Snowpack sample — Buffalo Mountain, Silverthorne, Colorado, USA (2/22/26, 2:02 PM MST)
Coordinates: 39.622, -106.113
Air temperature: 33 °F
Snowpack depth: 63 cm
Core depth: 50 cm
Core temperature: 28.4 °F
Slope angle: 11°, slope face: 116°
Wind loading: low
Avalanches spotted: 0
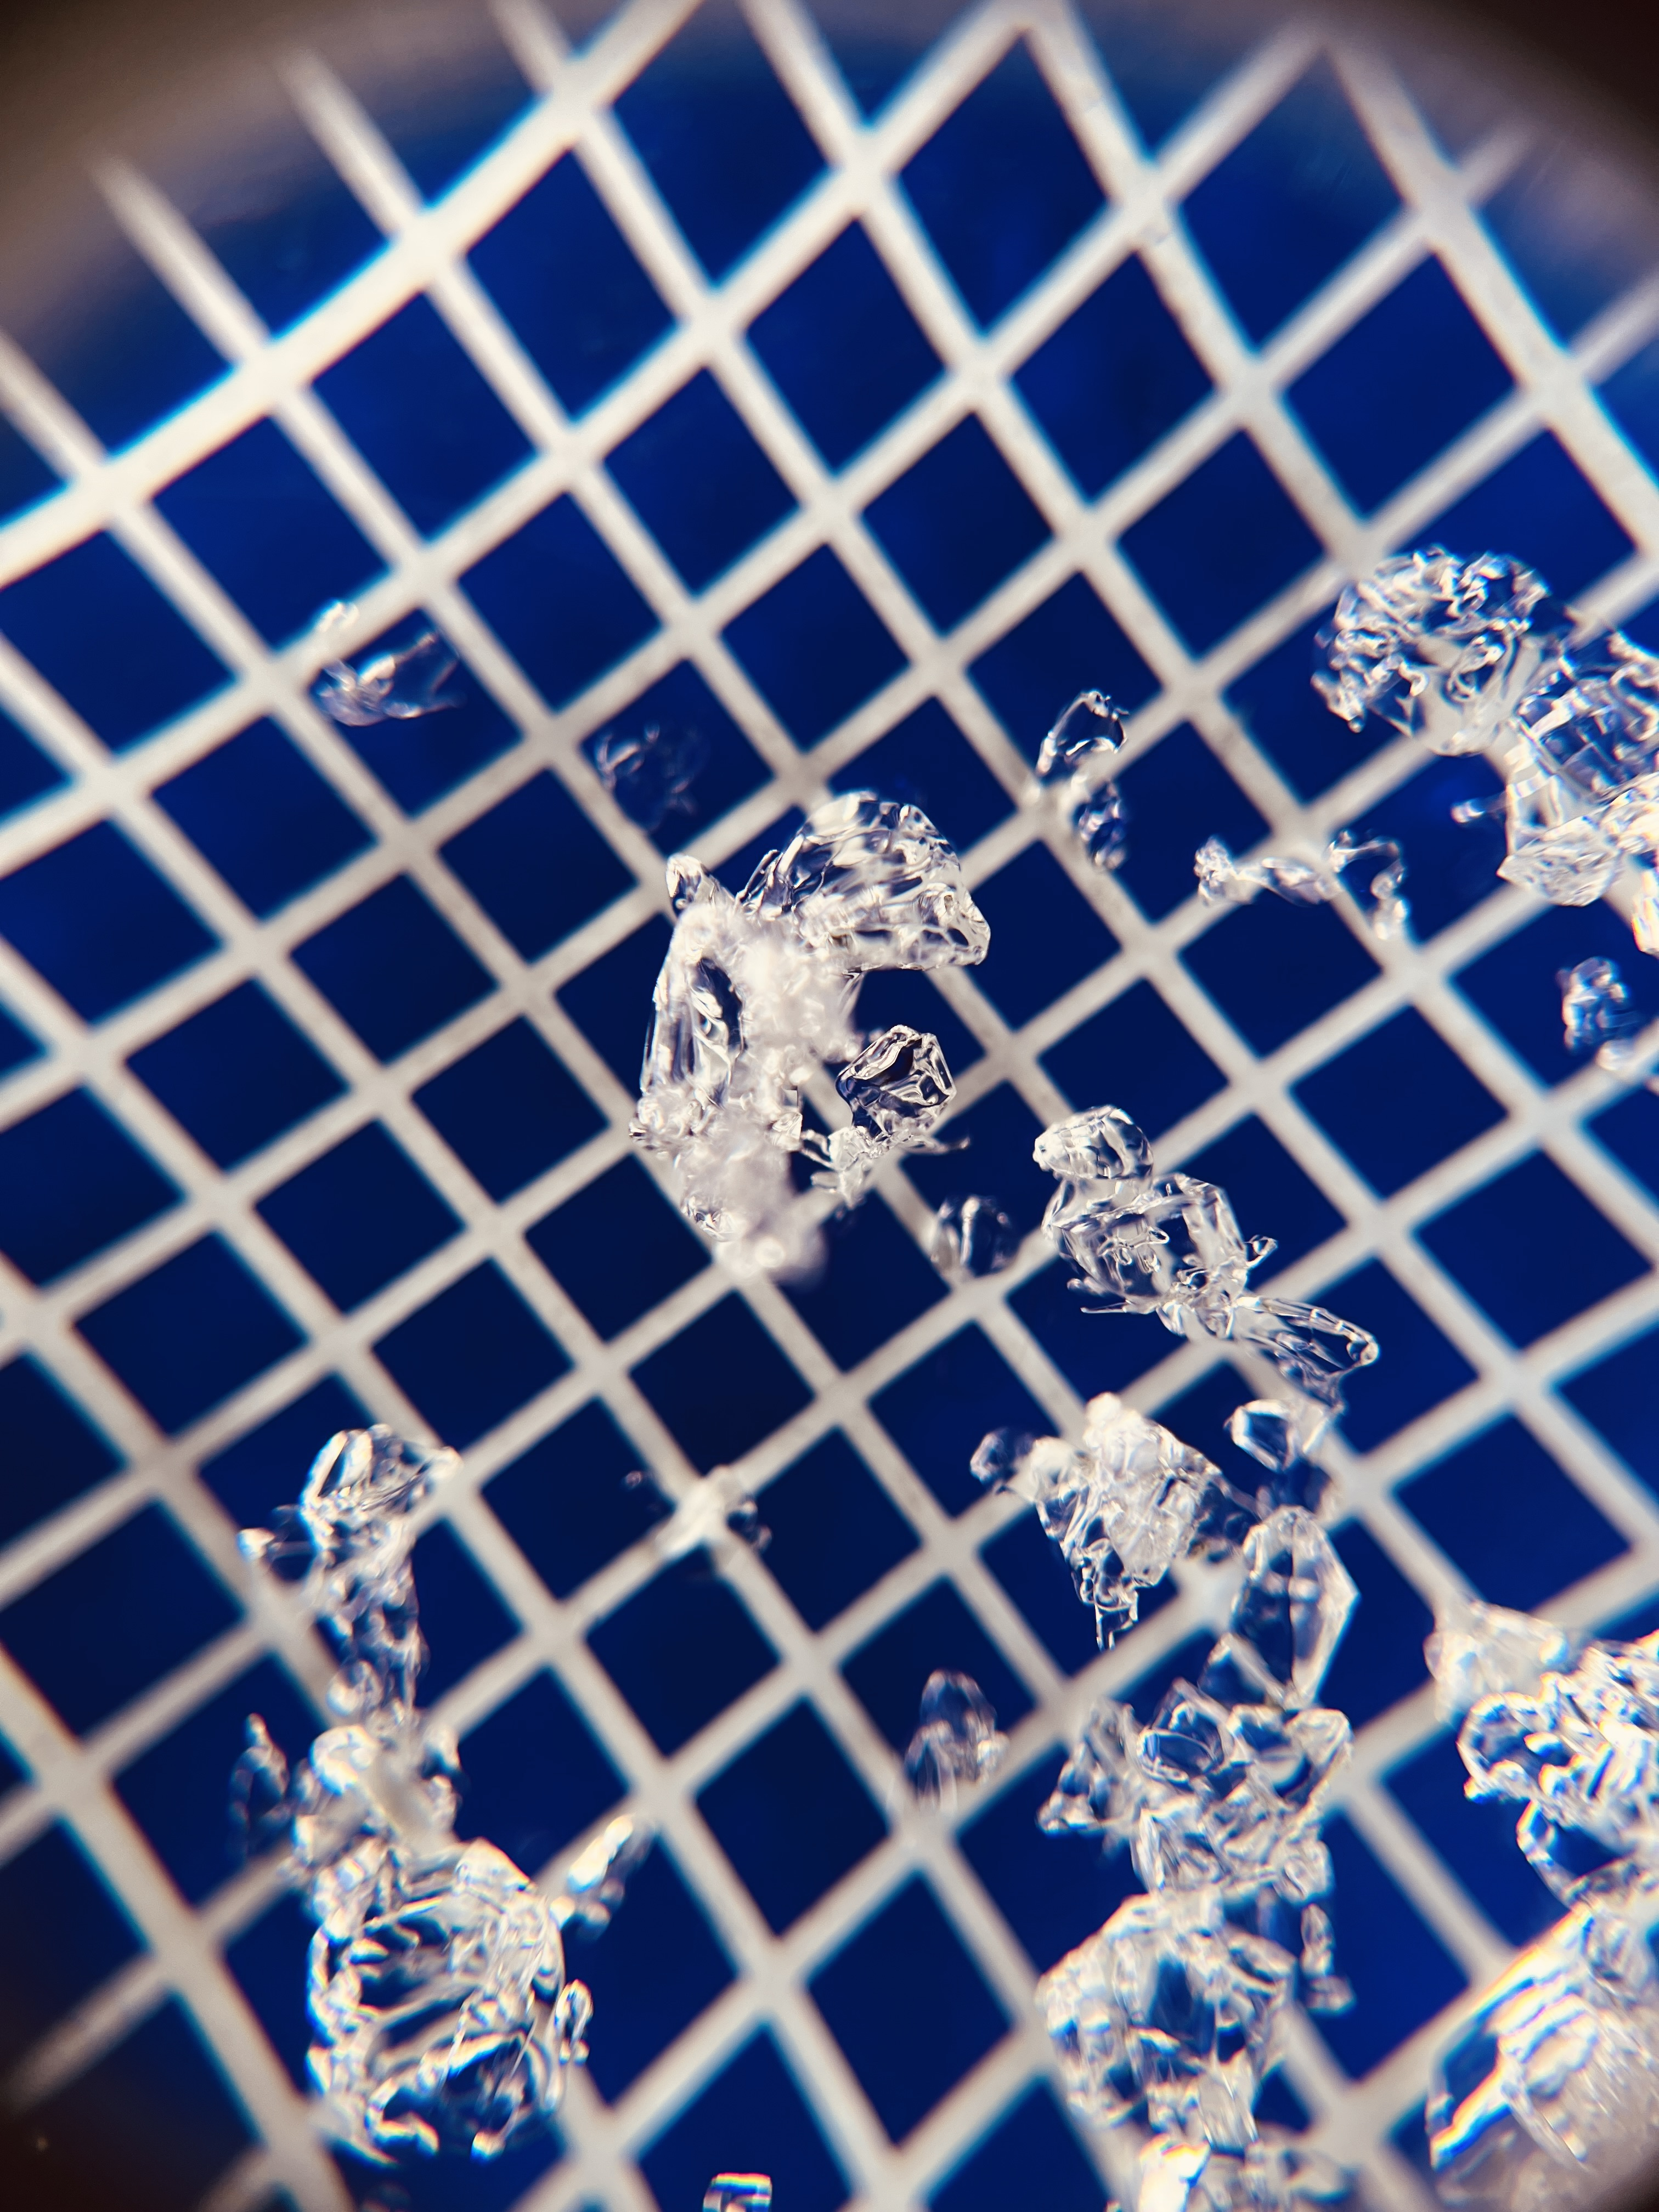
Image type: magnified_profile
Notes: In a firebreak similar to site 1, minimal wind loading with no spotted avalanches (not many faces in view though)